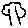
Label: tree